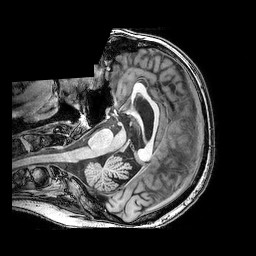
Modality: T1w
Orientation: axial
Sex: male
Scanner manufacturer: philips
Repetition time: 0.008081 s
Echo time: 0.00369 s